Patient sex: F
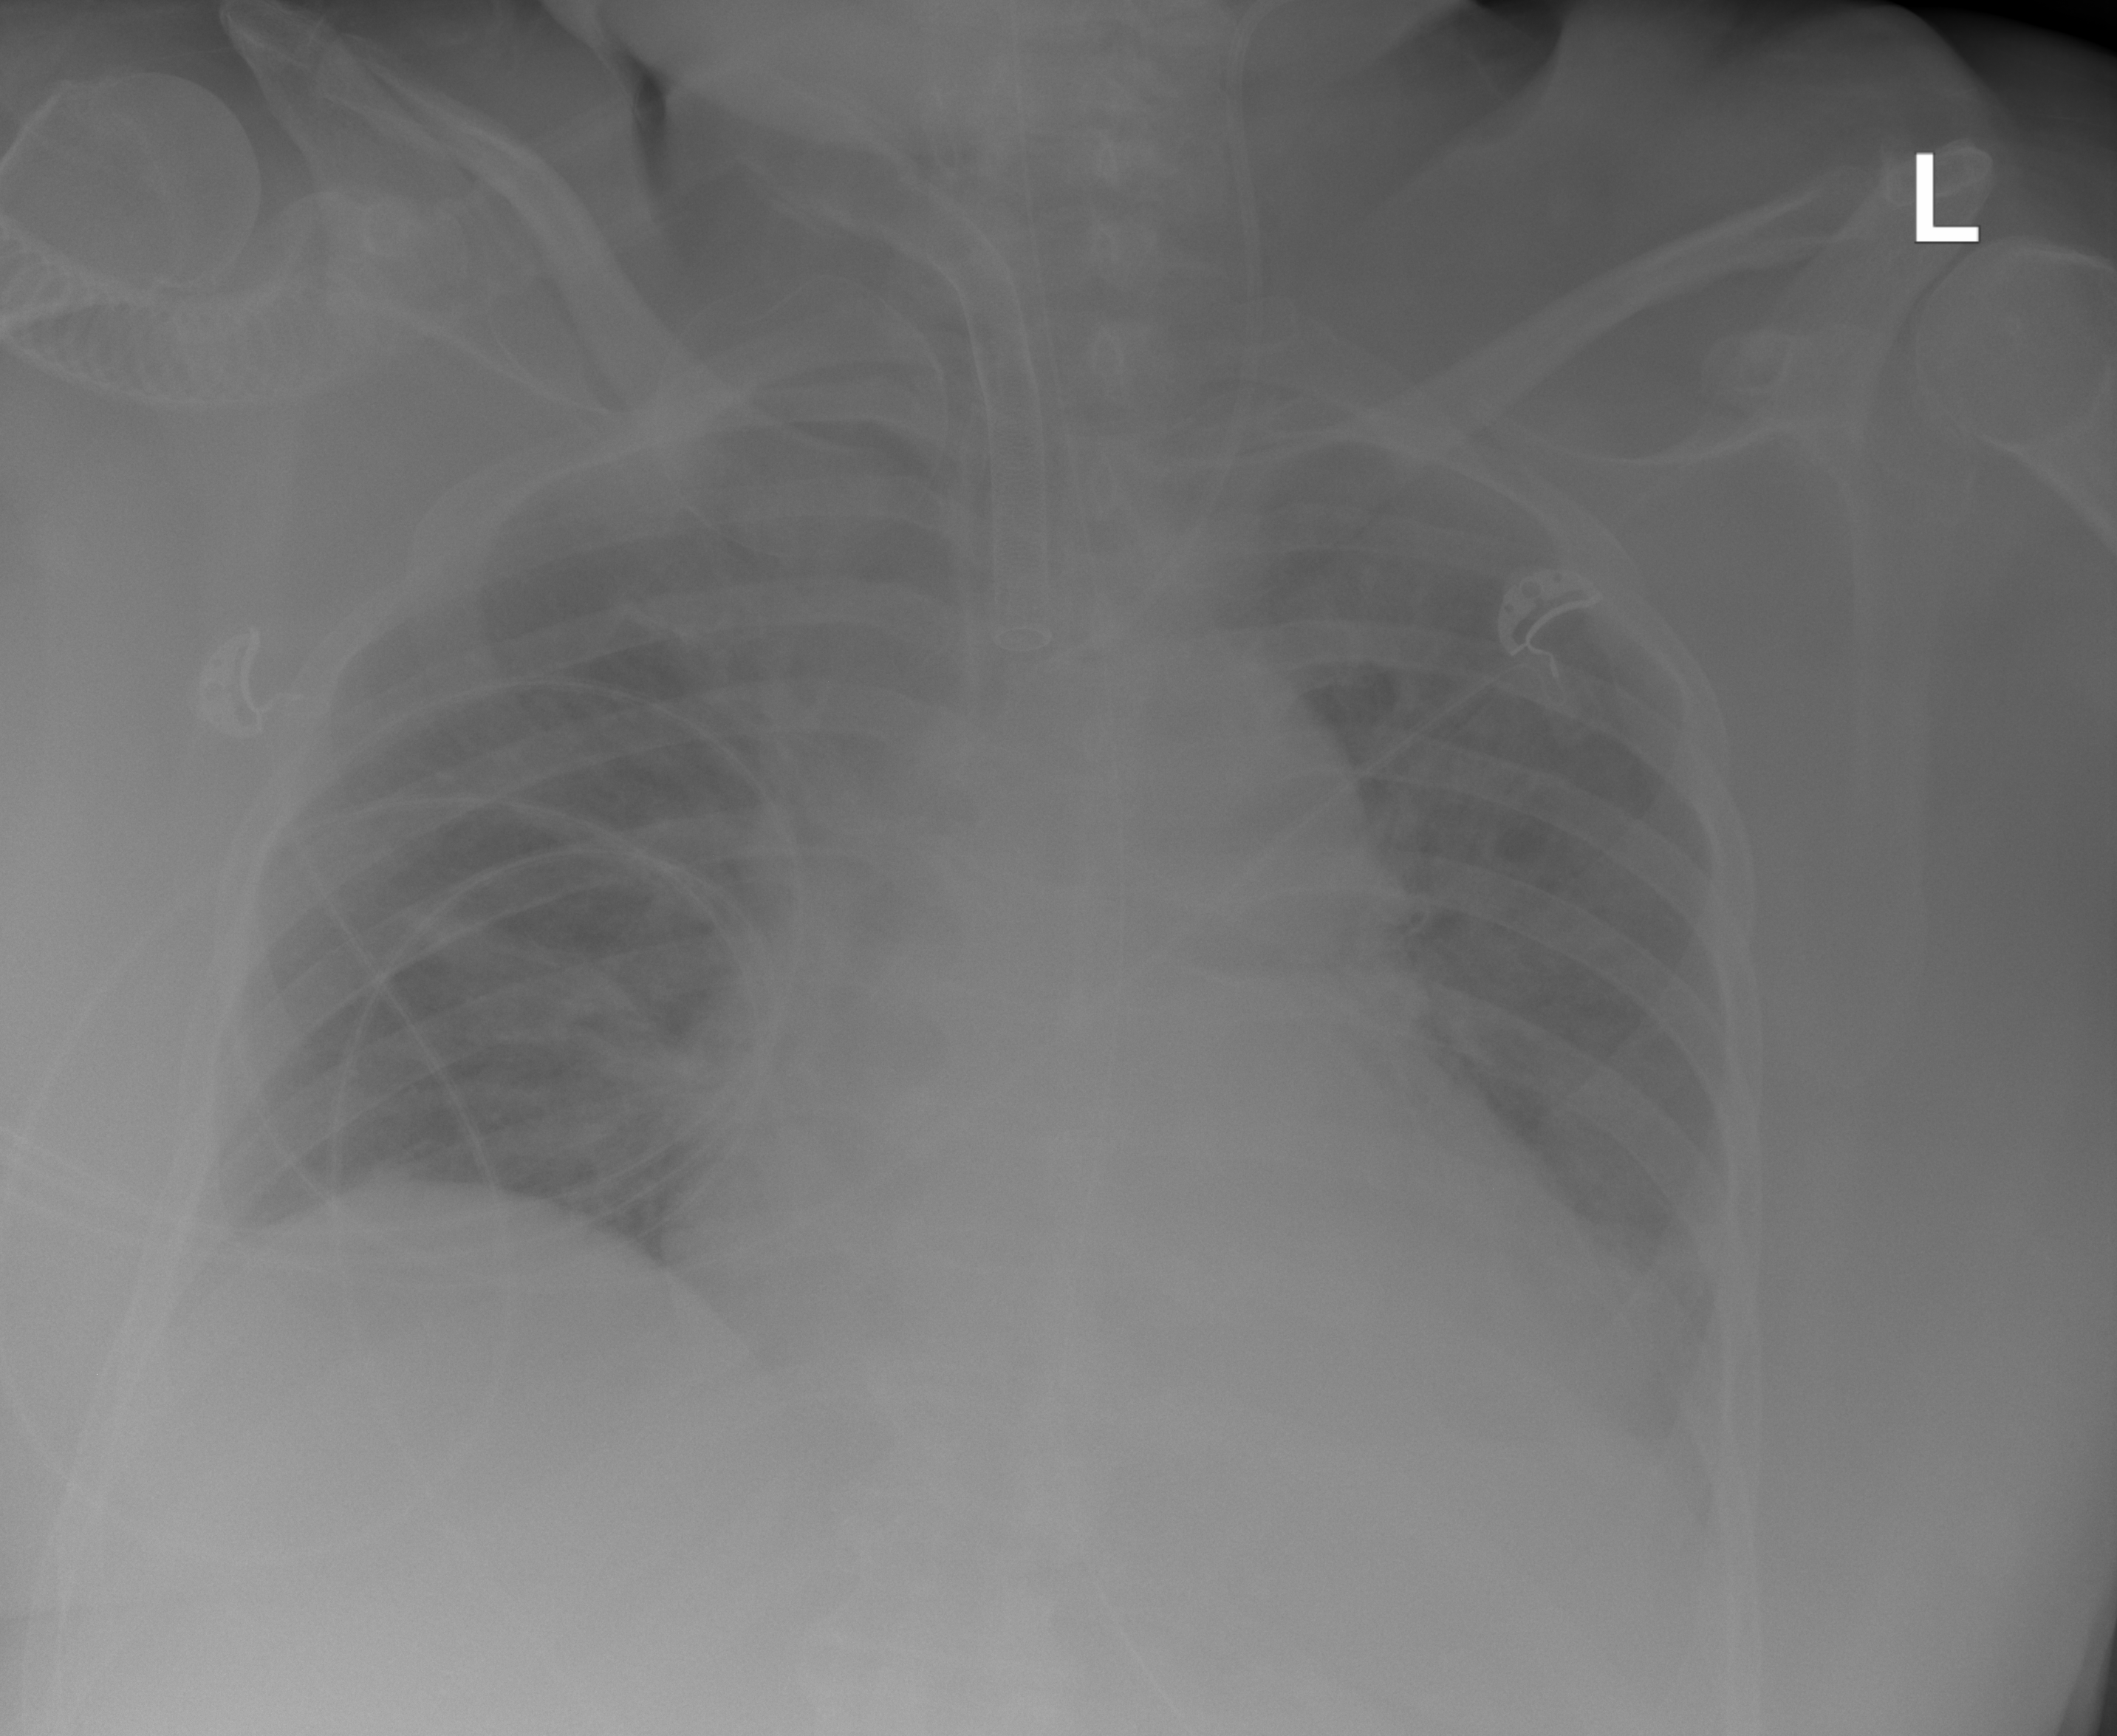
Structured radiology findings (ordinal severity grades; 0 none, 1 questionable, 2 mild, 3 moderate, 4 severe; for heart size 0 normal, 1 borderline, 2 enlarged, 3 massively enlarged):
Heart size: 2
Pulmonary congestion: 1
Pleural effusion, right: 0
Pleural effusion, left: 1
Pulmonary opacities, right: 0
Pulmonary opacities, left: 0
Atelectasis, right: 0
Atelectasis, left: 2